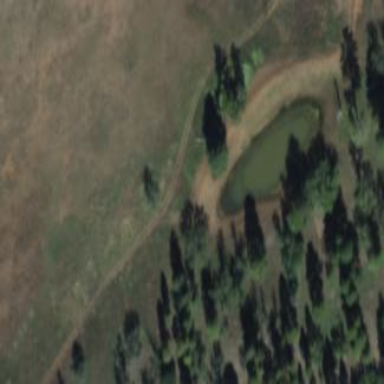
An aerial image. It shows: Watering place with natural stream pool.